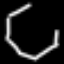
Label: octagon